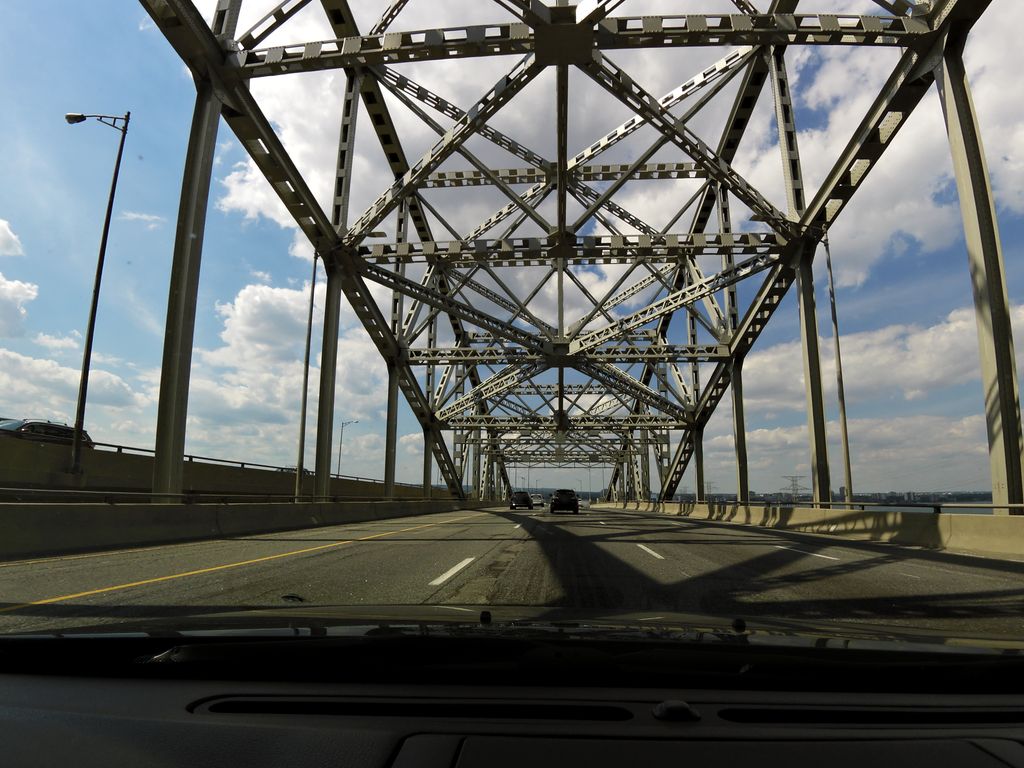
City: hamilton